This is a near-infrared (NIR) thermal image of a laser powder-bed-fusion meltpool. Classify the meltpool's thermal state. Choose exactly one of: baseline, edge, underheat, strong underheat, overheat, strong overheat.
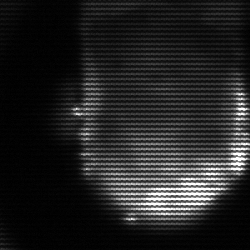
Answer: baseline